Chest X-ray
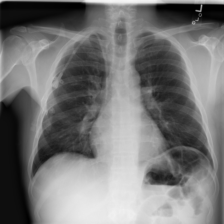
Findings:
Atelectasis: negative
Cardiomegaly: negative
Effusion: negative
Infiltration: negative
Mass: negative
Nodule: negative
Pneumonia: negative
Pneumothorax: negative
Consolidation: negative
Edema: negative
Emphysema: negative
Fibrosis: negative
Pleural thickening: negative
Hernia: negative